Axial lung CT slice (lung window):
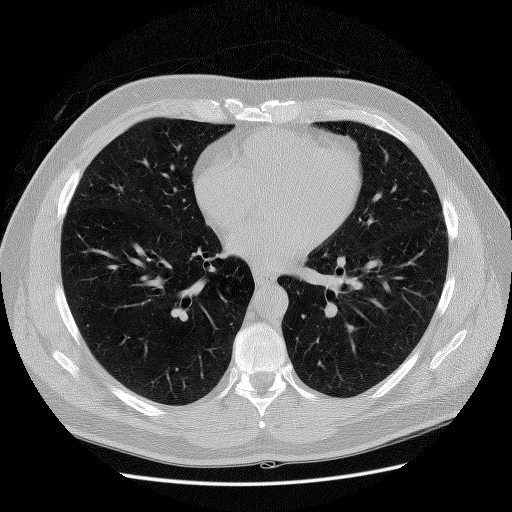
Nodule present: no